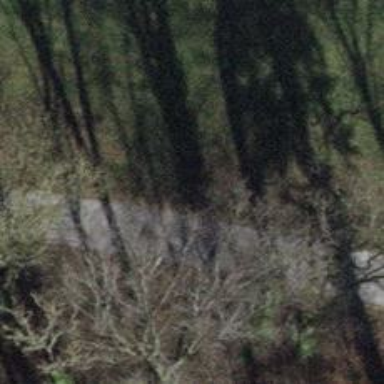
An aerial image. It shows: Asphalt path.